Question: i am building a web application in code-igniter , i having problem with customizing calendar template. i build a calendar using code-igniter's calendar library

now i want change template so that day should be listed as follows
---
## 1
## 2
## 3
.. etc
rather than
---
1 2 3
---
4 5 6
---
can any one tell me how it can be done
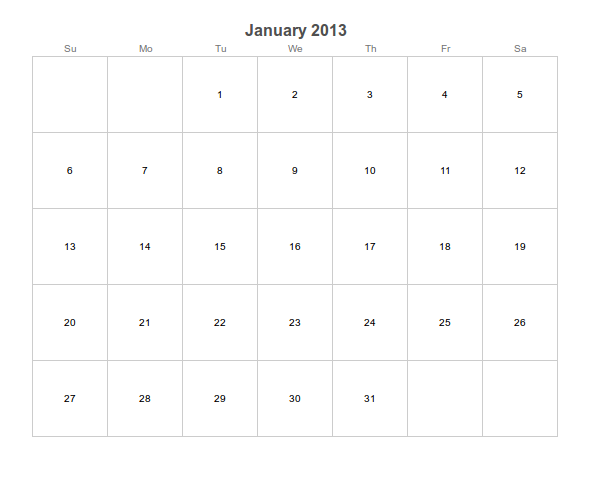
Answer: Taken from : <URL>
By creating a calendar template you have 100% control over the design of your calendar. Each component of your calendar will be placed within a pair of pseudo-variables as shown here:
> $prefs['template'] = '{table_open}{/table_open}{heading_row_start}{/heading_row_start}{heading_previous_cell}<<{/heading_previous_cell}
{heading_title_cell}{heading}{/heading_title_cell}
{heading_next_cell}>>{/heading_next_cell}{heading_row_end}{/heading_row_end}{week_row_start}{/week_row_start}
{week_day_cell}{week_day}{/week_day_cell}
{week_row_end}{/week_row_end}{cal_row_start}{/cal_row_start}
{cal_cell_start}{/cal_cell_start}{cal_cell_content}{day}{/cal_cell_content}
{cal_cell_content_today}{day}{/cal_cell_content_today}{cal_cell_no_content}{day}{/cal_cell_no_content}
{cal_cell_no_content_today}{day}{/cal_cell_no_content_today}{cal_cell_blank} {/cal_cell_blank}{cal_cell_end}{/cal_cell_end}
{cal_row_end}{/cal_row_end}{table_close}{/table_close} ';$this->load->library('calendar', $prefs);echo $this->calendar->generate();
So you have to change your design using different HTML and/or CSS.